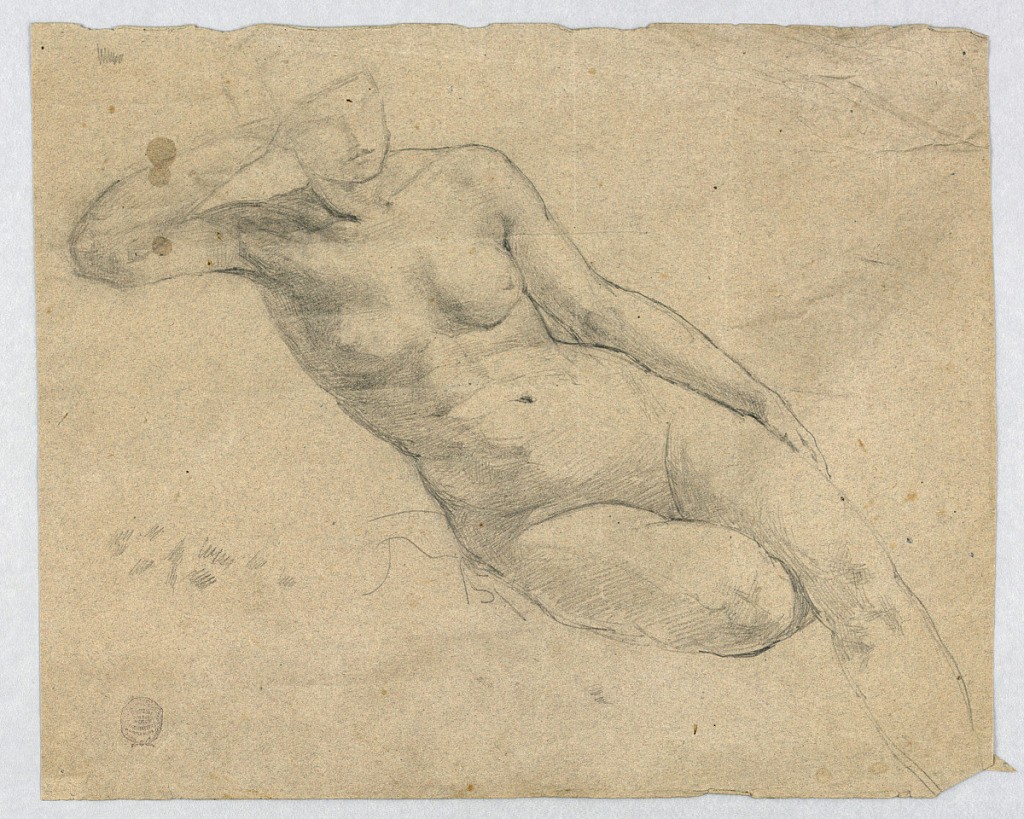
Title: Sketch of a Female Nude
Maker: Francis Augustus Lathrop, American, 1849–1909
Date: ca. 1895
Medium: Graphite on grey-violet paper
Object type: Drawing
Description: Nude female figure reclining to the left, facing frontally; right knee bent under left leg, head in right hand, left arm resting on thigh.